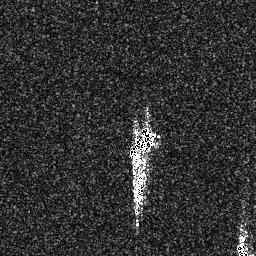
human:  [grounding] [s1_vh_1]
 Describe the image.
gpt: In the satellite image, there is  <ref>1 medium ship </ref> <box>[[49, 48, 60, 63, 0]]</box> located at center.